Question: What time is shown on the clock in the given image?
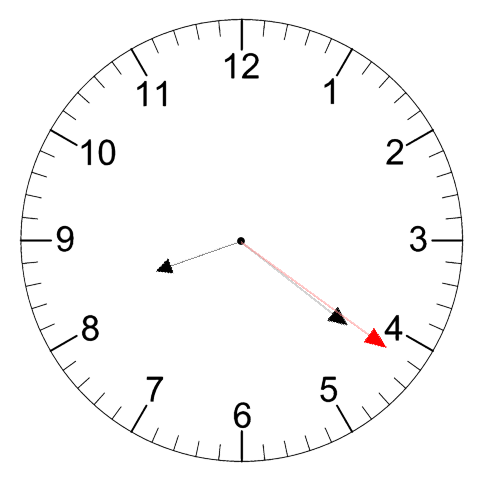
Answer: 08:21:21